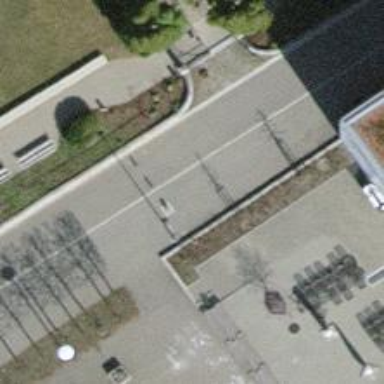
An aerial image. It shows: Bollard barrier.